Question: I am a member of two development teams in the Developer Portal. One team is no longer in existence and is not being maintained by the team's "Agent".
Now herein lies my problem. I am trying to refresh my provisioning profiles in Xcode, but continually get a message telling me to have the team agent for the non-existent team to agree to current terms. Again, that team is no longer active, the developer no longer works for the company, etc., etc.
On the other hand, the team for which I am trying to do work has all agreements current. Is there any workaround for getting past this message then?

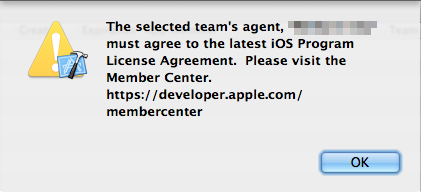
Answer: This is happening because your Apple ID is associated with more than one developer account. The refresh operation first hits the developer portal and runs refresh on each developer program that it finds you associated with. Unfortunately, if the un-maintained account lists first then it will fail the entire refresh operation.
Now given that the agent is not maintaining the program, I'd hazard a guess that getting in touch with that individual to remove you from the program is also off the table. Your next best bet is to contact Apple Developer Support and let them know that the Team Agent is not reachable and as a result you are unable to remove yourself from that un-maintained account which is causing you pain when it comes to Xcode Organizer operations. Once you get removed from that account, that should resolve the problem with the refresh operation as it will then only find your single maintained account to refresh. It would also be a good idea to remove any stray Certificates and Provisioning Profiles associated with the unmaintained account so that Xcode doesn't have an opportunity to spaz over not being authorized for the un-maintained account.
In the interim, your only option is to use the Certificates, Identifiers, and Profiles tool to download provisioning profiles manually. When you download new files, take an extra moment to delete the old ones to minimize confusion between older and newer versions of the profiles.